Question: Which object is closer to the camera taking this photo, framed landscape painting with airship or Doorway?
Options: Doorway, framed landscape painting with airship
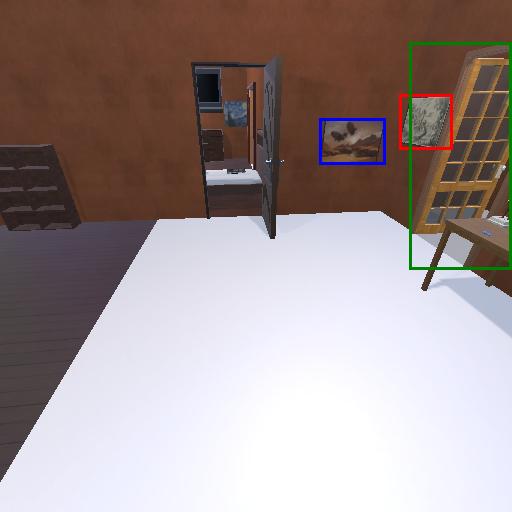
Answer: Doorway